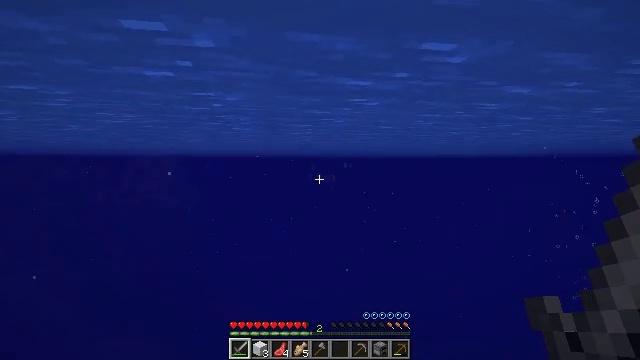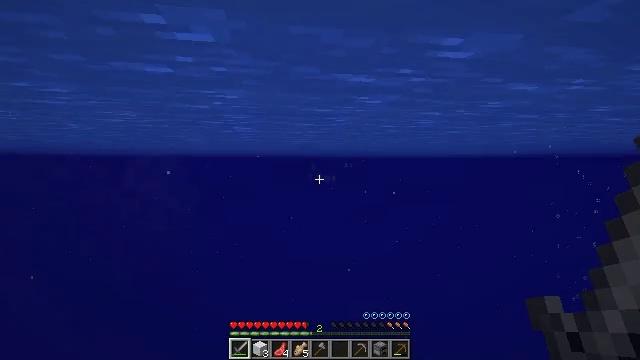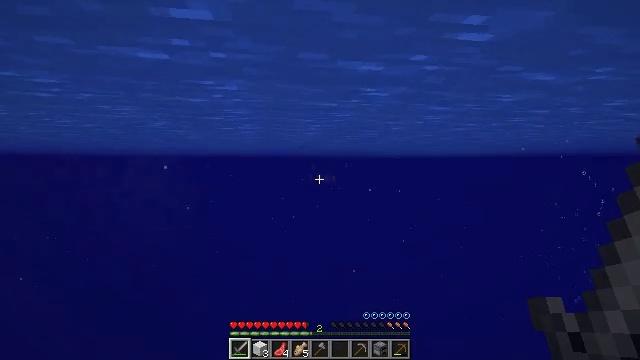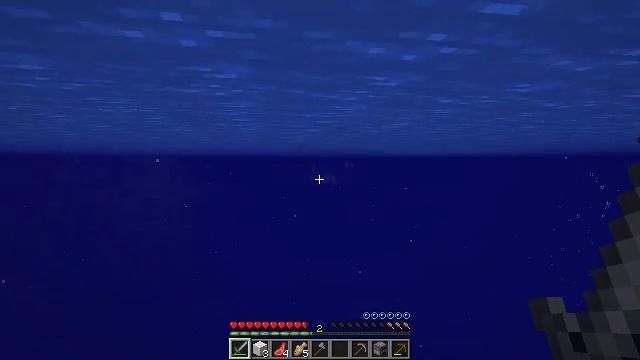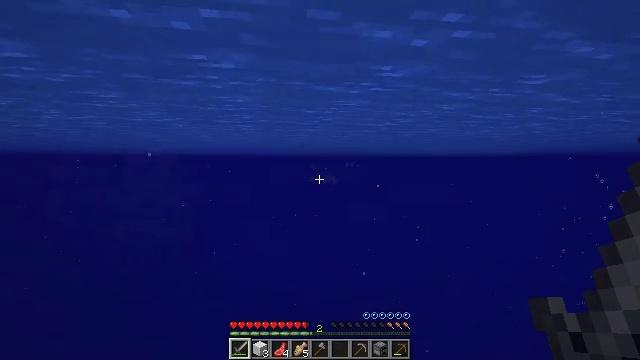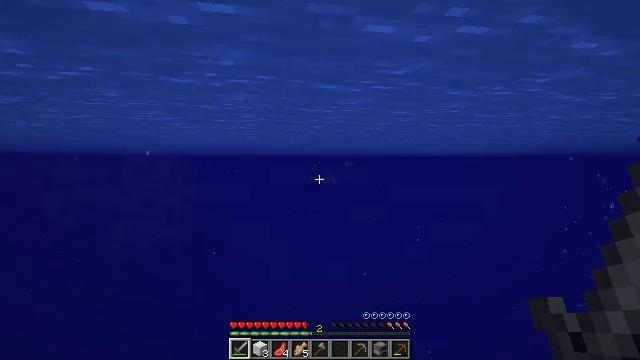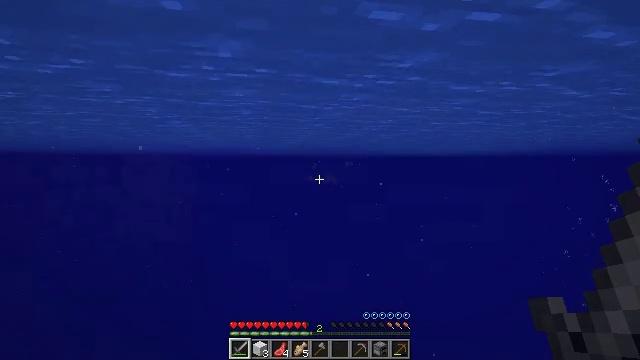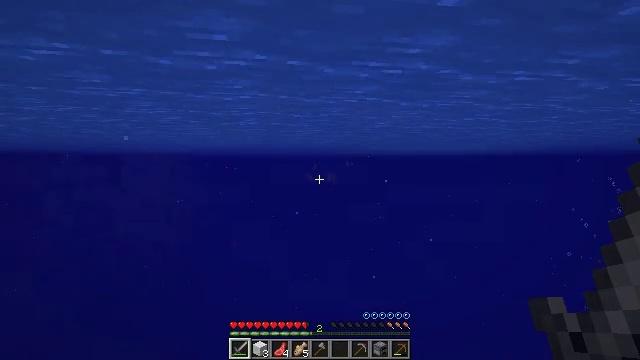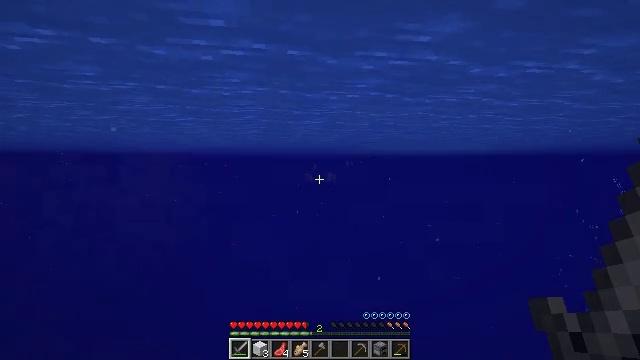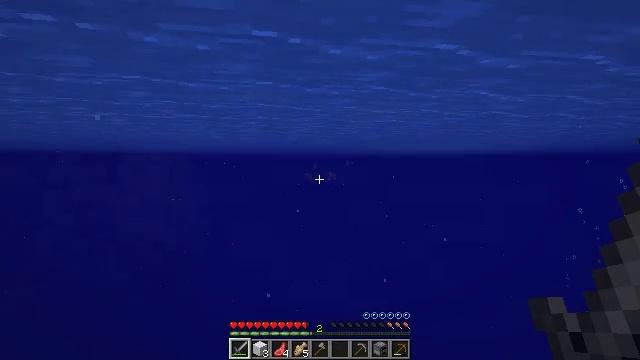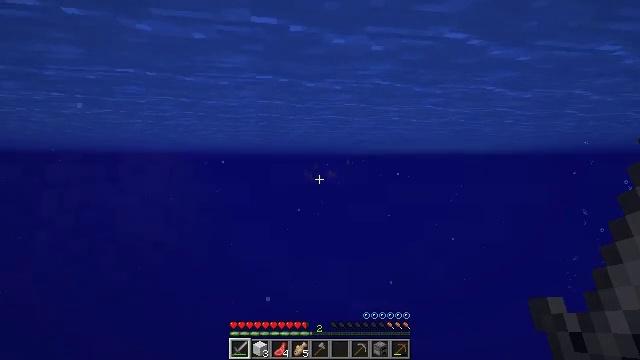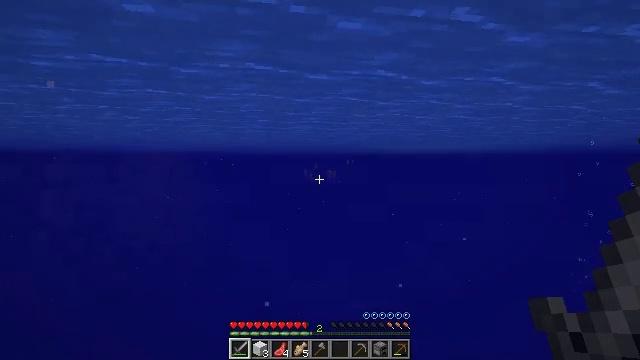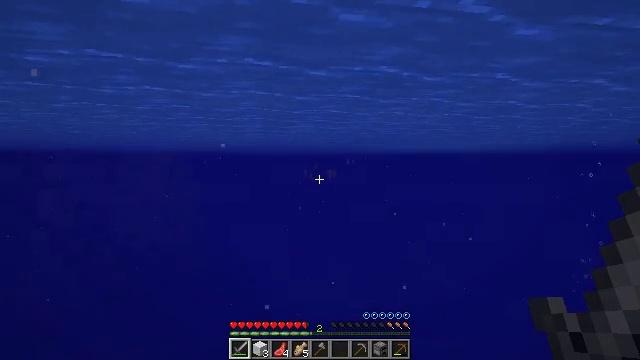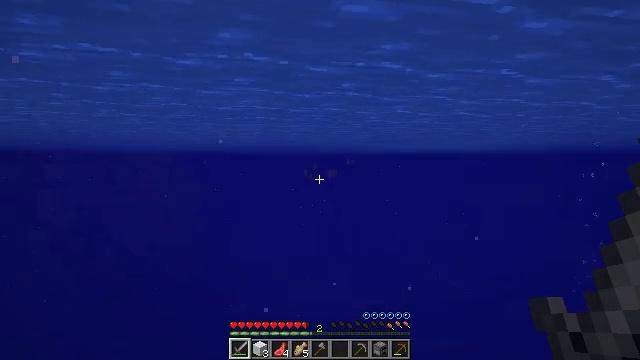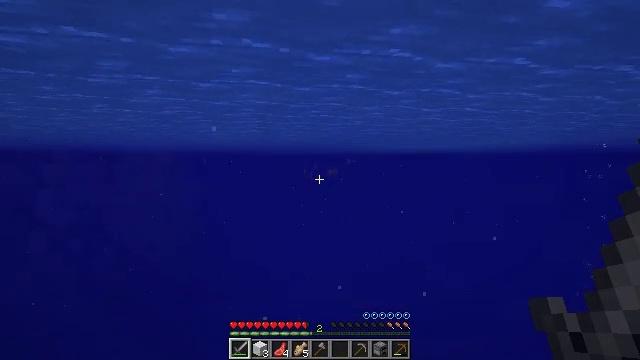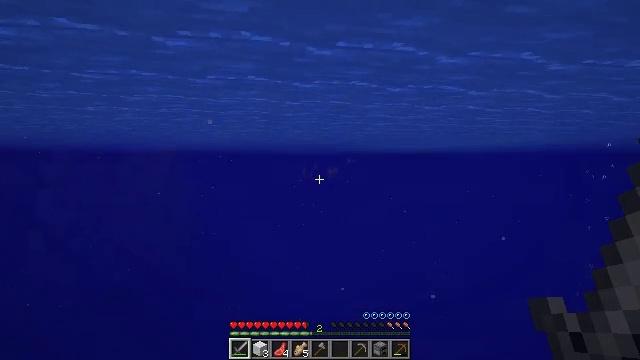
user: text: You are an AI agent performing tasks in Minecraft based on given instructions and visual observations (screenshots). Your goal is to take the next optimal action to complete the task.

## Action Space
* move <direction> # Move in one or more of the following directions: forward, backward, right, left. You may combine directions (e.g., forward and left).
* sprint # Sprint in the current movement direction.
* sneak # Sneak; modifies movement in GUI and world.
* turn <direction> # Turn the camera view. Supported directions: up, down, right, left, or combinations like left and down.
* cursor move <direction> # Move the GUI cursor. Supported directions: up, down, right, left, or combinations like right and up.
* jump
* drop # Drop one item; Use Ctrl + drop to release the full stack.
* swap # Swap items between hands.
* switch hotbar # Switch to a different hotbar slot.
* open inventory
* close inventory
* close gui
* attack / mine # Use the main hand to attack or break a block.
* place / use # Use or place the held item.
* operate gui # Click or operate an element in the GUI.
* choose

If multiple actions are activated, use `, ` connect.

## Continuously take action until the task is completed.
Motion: motion action
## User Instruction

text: Hunt a cod.
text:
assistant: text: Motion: move forward
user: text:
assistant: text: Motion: move forward
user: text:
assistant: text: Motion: move forward
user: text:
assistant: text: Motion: move forward
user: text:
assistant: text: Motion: move forward
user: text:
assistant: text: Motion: move forward, sprint
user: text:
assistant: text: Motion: move forward, sprint
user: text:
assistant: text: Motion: move forward, sprint
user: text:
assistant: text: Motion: move forward, sprint
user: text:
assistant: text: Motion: move forward, sprint
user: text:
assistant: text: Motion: move forward, sprint
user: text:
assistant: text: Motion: move forward, sprint
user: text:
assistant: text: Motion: move forward, sprint
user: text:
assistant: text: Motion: move forward, sprint
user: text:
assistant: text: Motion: move forward, sprint
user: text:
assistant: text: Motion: move forward
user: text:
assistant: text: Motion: move forward
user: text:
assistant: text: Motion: move forward, turn left and down
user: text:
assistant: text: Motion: move forward, turn down
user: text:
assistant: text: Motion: move forward
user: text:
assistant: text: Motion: move forward
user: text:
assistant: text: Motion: move forward
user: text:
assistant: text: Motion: move forward
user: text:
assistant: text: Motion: move forward, sneak
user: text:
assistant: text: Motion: move forward, sneak
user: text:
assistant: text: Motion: move forward, sneak
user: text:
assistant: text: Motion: move forward, sneak
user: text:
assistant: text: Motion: move forward, sneak
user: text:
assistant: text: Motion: move forward, sneak, turn up
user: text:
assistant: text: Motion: move forward, sneak, turn right and up